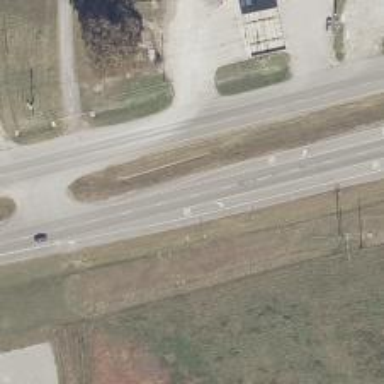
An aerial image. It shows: Asphalt road designated as trunk highway.